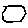
Label: hexagon